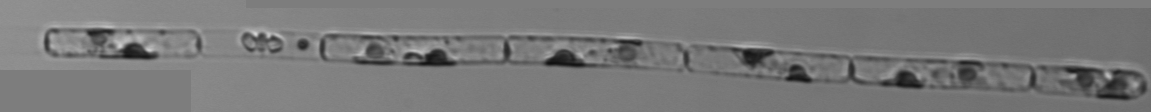
Label: Guinardia_delicatula_TAG_internal_parasite